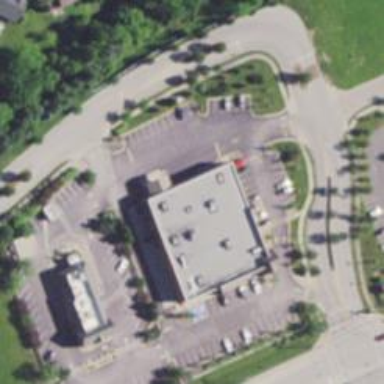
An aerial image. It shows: Pharmacy building providing healthcare services.